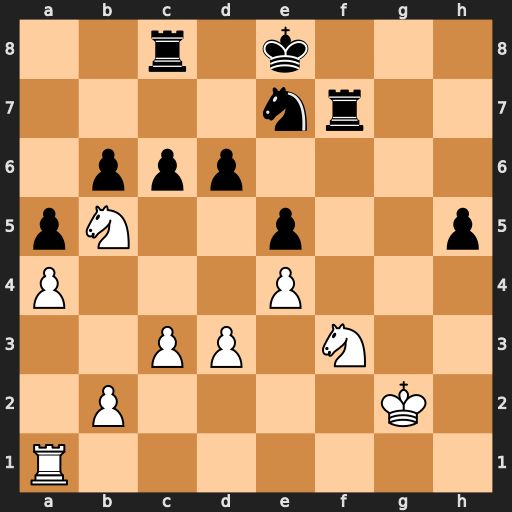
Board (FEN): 2r1k3/4nr2/1ppp4/pN2p2p/P3P3/2PP1N2/1P4K1/R7
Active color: w
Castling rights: -
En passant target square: -
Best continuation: Nxd6+